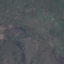
Label: HerbaceousVegetation